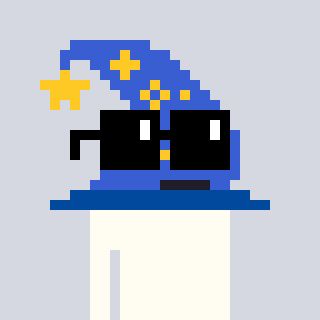
a pixel art character with square black sunglasses, a wizard hat-shaped head and a gunk-colored body on a cool background